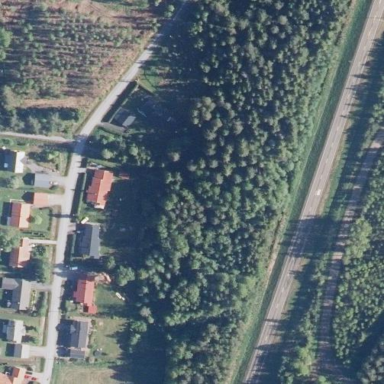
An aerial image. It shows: Woodland with evergreen needle-leaved trees.